Field crop: maize
Growth stage: 1
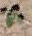
Species: chenopodium